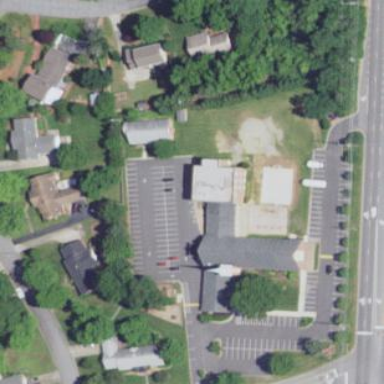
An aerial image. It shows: Building that serves as place of worship.